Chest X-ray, PA view. Patient: 39 years old, sex M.
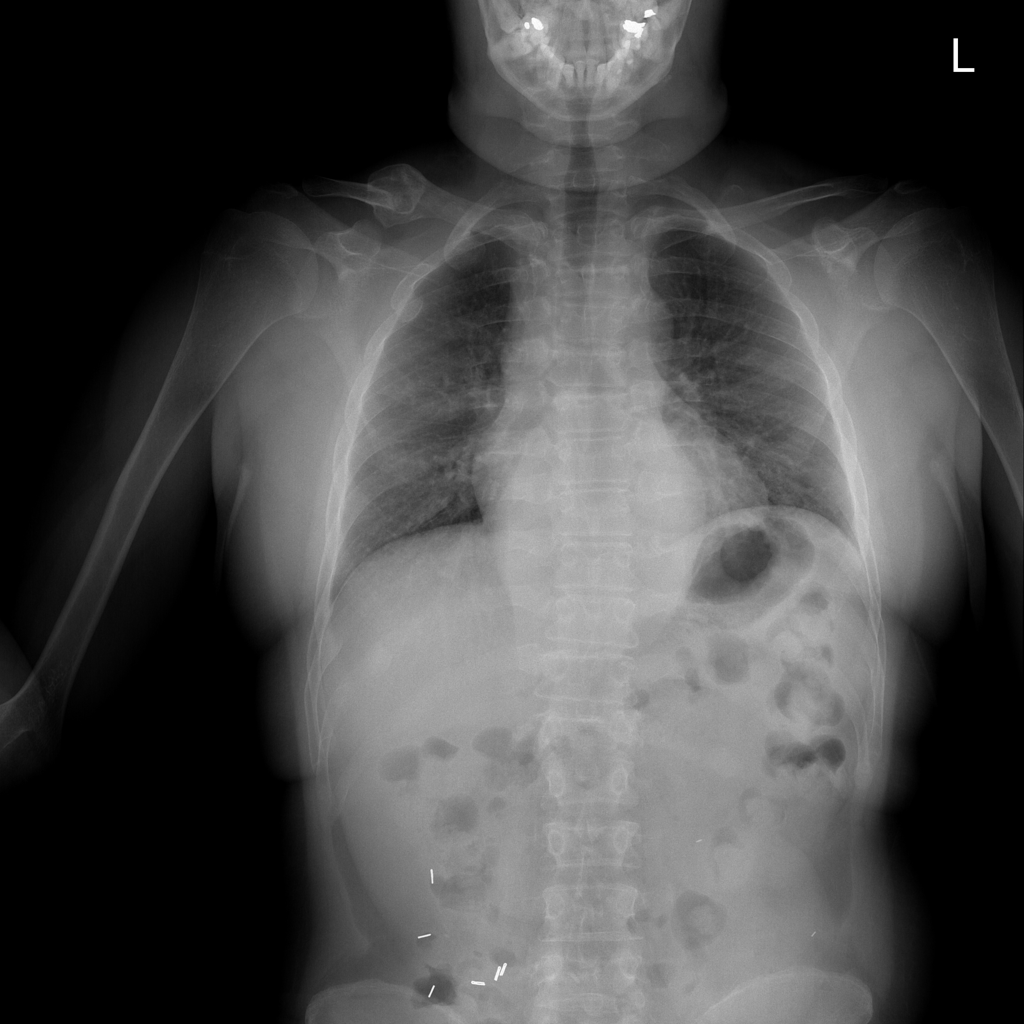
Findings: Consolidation